A 2-D grayscale encoding of one vibration snapshot from a rotor kit is shown. Determine the machine's mechanical condition. Answer with exactly one of: normal, misalignment, unbalance, looseness.
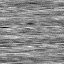
Answer: looseness